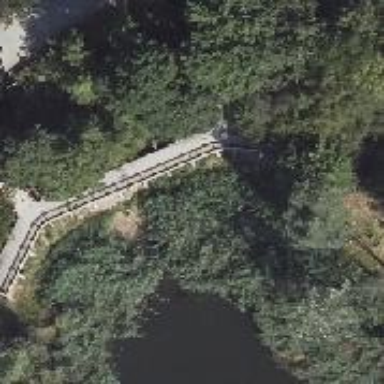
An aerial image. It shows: Boardwalk bridge over footway.